Interaction volume radius: 10 \u00c5
Interaction volume height: 15 \u00c5
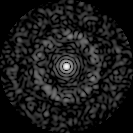
Disorder parameter: 0.8476